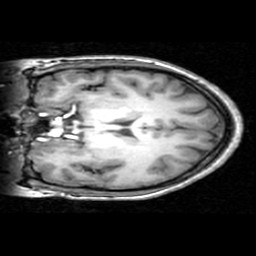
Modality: T1w
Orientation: coronal
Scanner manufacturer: ge
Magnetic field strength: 3 T
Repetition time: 0.00904 s
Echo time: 0.00184 s